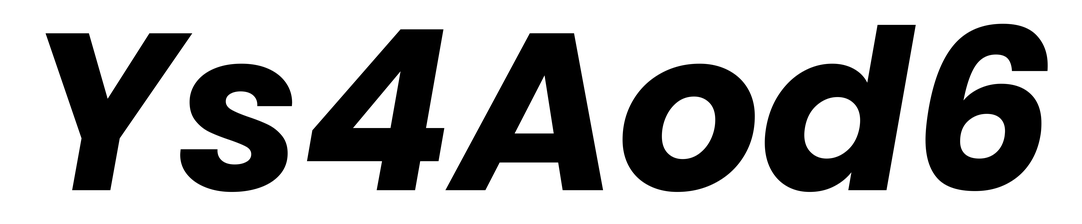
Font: Poppins-BoldItalic